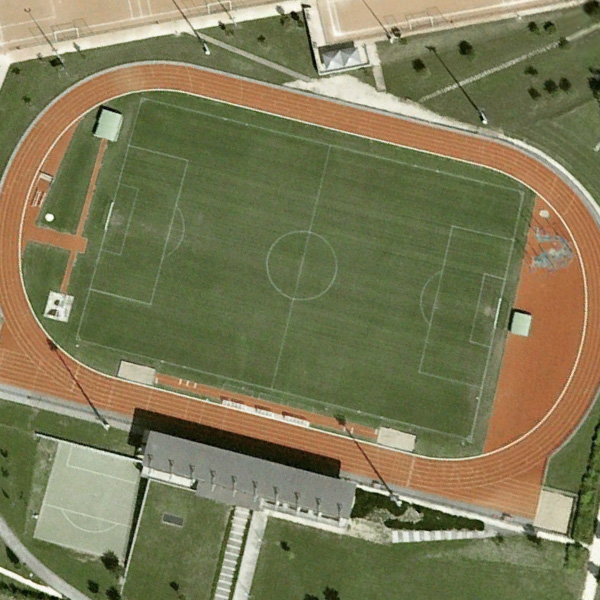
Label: Playground